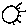
Label: sun